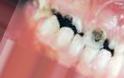
Condition: Caries